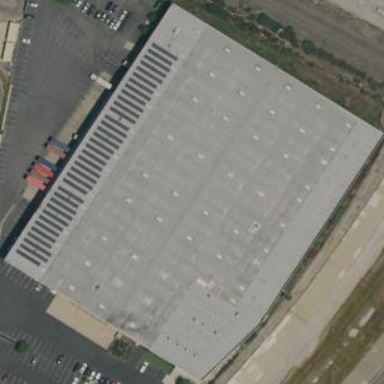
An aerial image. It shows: Warehouse building.